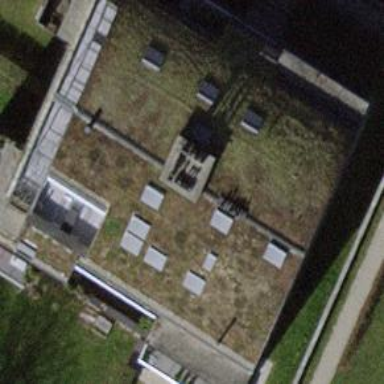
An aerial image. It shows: Building with flat roof.